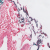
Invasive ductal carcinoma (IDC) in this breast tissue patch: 0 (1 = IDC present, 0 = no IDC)